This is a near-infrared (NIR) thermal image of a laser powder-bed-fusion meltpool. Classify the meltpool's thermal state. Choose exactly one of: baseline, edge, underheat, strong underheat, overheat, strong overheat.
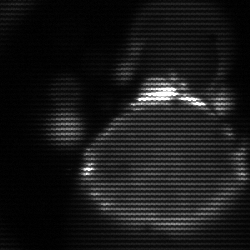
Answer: edge